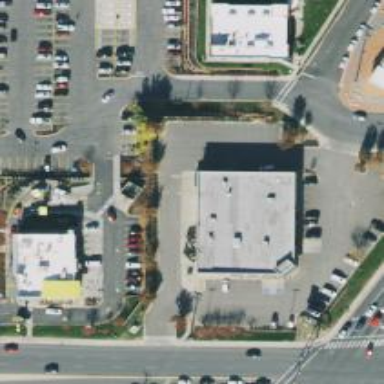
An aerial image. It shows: Pharmacy providing healthcare services.